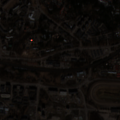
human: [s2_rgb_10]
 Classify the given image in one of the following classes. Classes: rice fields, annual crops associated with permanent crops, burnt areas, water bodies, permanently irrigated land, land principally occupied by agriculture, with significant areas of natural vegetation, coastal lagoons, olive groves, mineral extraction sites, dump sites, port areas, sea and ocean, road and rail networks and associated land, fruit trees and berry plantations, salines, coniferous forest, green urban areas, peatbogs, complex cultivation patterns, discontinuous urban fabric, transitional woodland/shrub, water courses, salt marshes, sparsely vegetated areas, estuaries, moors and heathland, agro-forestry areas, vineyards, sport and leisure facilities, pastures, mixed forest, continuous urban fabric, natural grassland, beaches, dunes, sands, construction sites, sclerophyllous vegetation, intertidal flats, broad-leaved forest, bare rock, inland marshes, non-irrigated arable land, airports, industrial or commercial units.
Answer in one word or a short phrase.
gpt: discontinuous urban fabric, industrial or commercial units, sport and leisure facilities